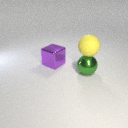
large green metal sphere below large yellow rubber sphere